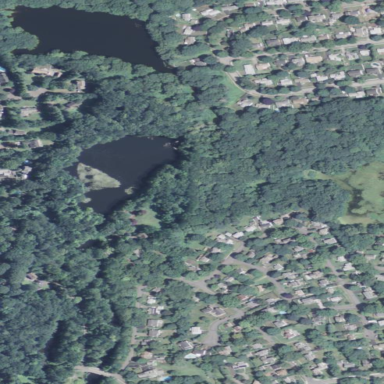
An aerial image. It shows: Existing Preserved Open Space in woodland area.